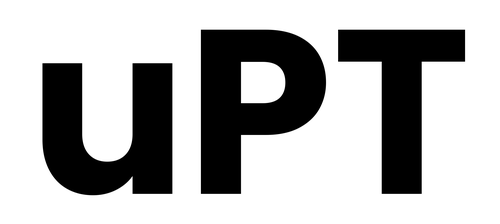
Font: Poppins-Bold